Question: I'm redesigning my website and wish to have certain paragraphs styled like in the below image.

I thought this would be fine but now it's suddenly just hit me... there's no way to set the thickness of an underline! Or at least I don't think there is?
Of course there is the border property, but then I would only have a border at the bottom of the whole paragraph and not under each line.
Can anyone think of a workaround for this?
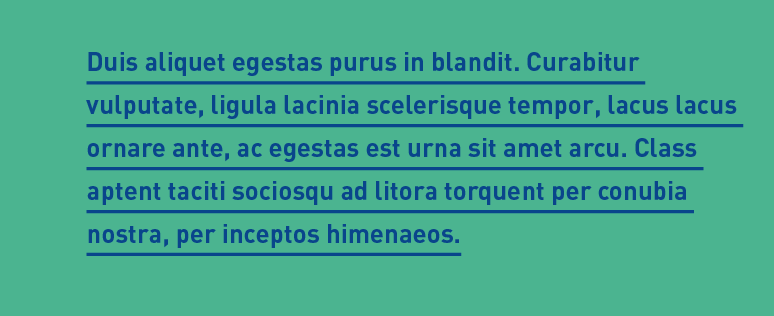
Answer: You can turn your paragraph into an 'inline' display: <URL>
This way you can even set a 'border-style' to your 'underline''like:
'''
p {
display:inline;
border-bottom:3px double;
}
'''
<URL>